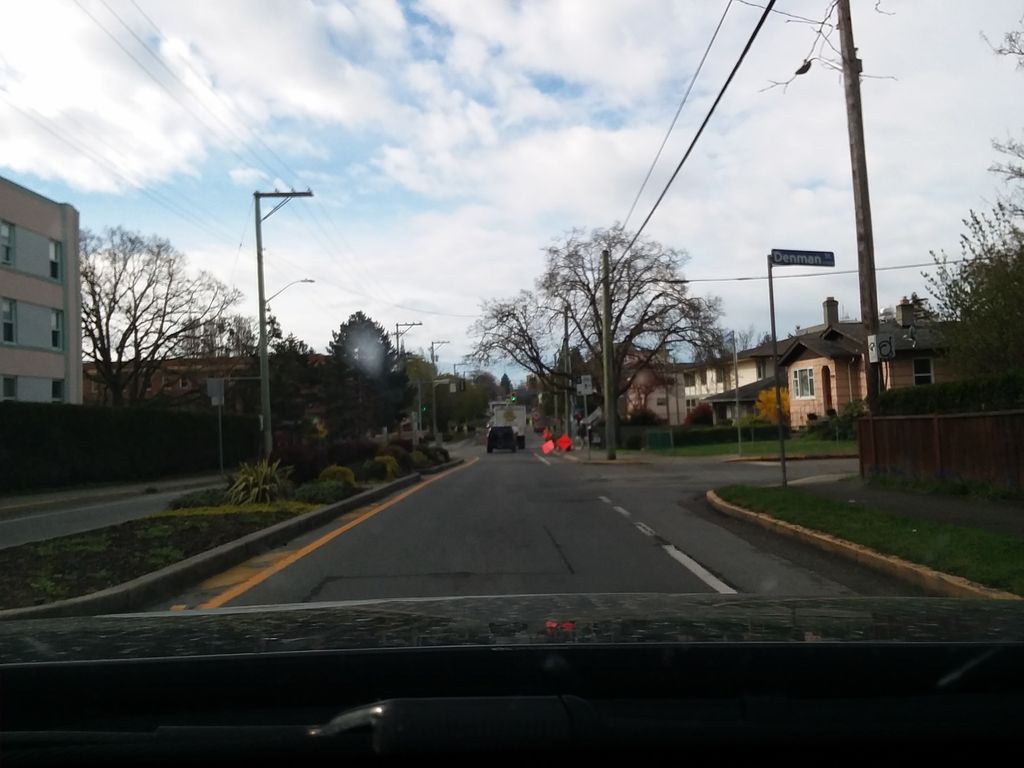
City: victoria